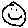
Label: smiley face